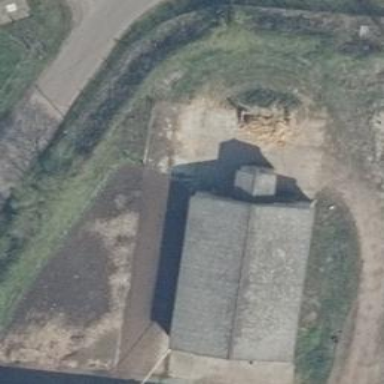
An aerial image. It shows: Farm auxiliary building.